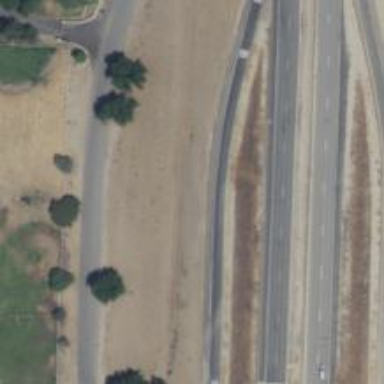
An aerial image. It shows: Asphalt motorway link.